Question: In CSS3, I can easily blur anything with this:
'''
-webkit-filter: blur(5px);
-moz-filter: ...
'''
Right now, I am trying to create a draggable circle on top of text so that anything inside the area of that circle will be blurred:
'''
position:absolute;
-webkit-filter: blur(3px);
background: rgba(255, 255, 255, .3);
'''
This technically should work, but this is what I see instead:

It looks buggy, and the most important part is that the text inside the semi-transparent circle is not blurred. Is there a way to fix it with CSS or JavaScript?
The example: <URL>
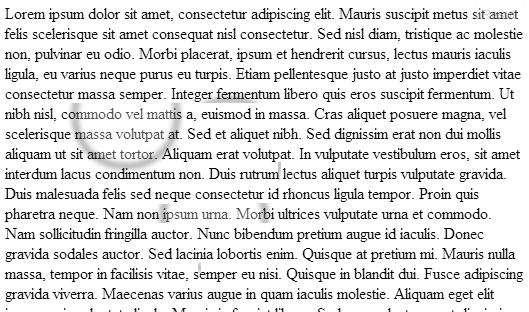
Answer: The problem is that there is no suport for masking a filter.
That is, the filter is applied to the element.
One workaround for this limitation is to have 2 elements, apply the filter to one, and mask it to transparency. Then you have the second (identical) element showing, unfiltered.
The CSS would be:
'''
#one, #two {
position: absolute;
width: 200px;
height: 400px;
font-size: 18px;
}
#one {
top: 20px;
left: 20px;
background: radial-gradient(circle, white 40px, lightblue 45px, transparent 50px);
background-position: -20px -20px;
}
#two {
top: 0px;
left: 0px;
-webkit-filter: blur(2px);
-webkit-mask-position: -20px -20px;
-webkit-mask-size: 200px 400px;
-webkit-mask-image: radial-gradient(circle, rgba(0, 0, 0, 1) 32px, rgba(0, 0, 0, 0) 38px);
background-color: white;
}
'''
abd the HTML is
'''
<div id="one">Lorem ipsum ...
<div id="two">Lorem ipsum ....
</div>
</div>
'''
that is 2 div nested, and with the same content.
## Fiddle
Things that I don't like about that:
You need 2 divs with the same content.
You need to synchronize the mask position (in div 2) with the background position (in div1).
You could set the circle in div 2 and maybe move everything at the same time, but then the circle is blurred.
But it's a start :-)
BTW, I have used everywhere the latest syntax of gradients. Since you are limited in compatibility from the beginning, I don't think you should care.